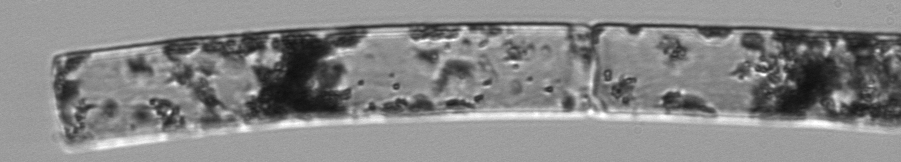
Label: Guinardia_flaccida